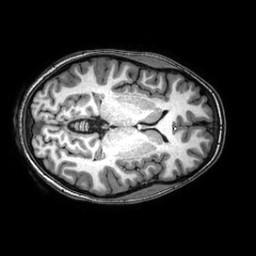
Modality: T1w
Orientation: axial
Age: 23
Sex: female